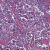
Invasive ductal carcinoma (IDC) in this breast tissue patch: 1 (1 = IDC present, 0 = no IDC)